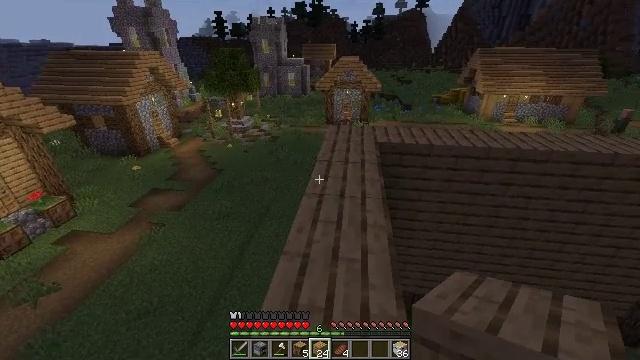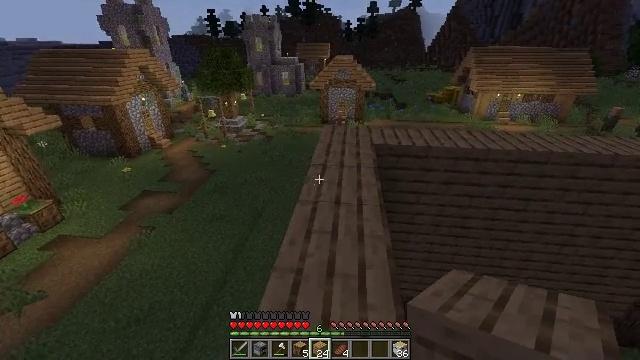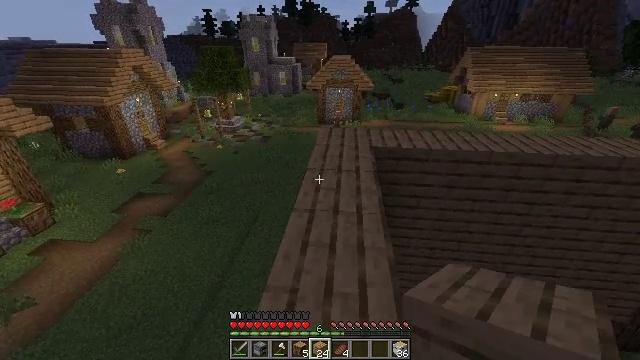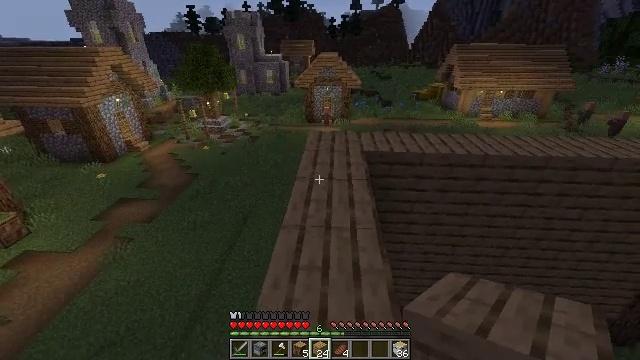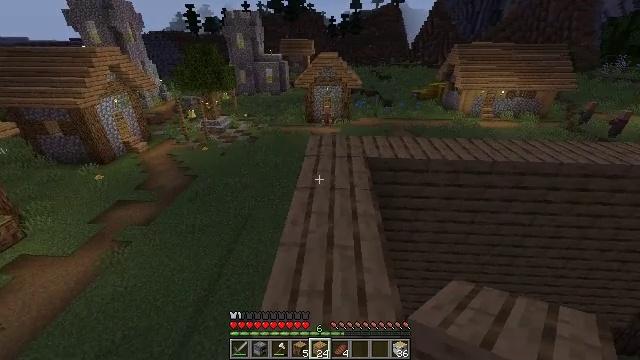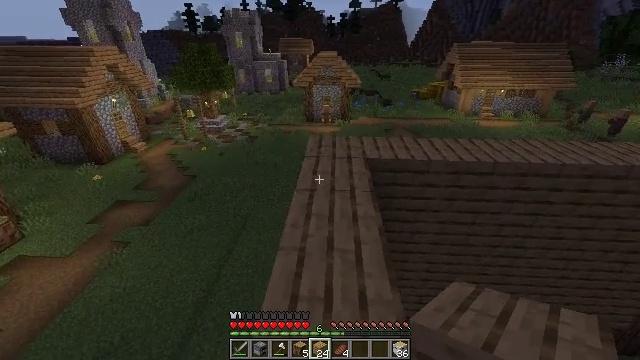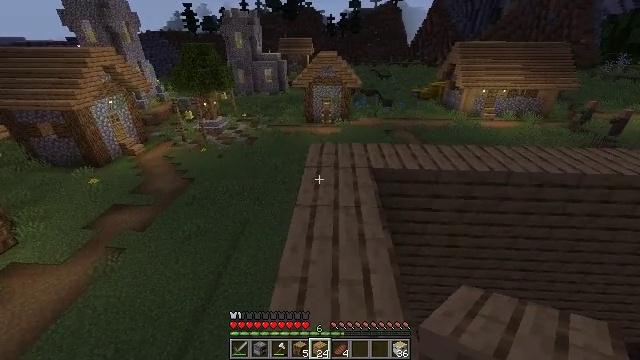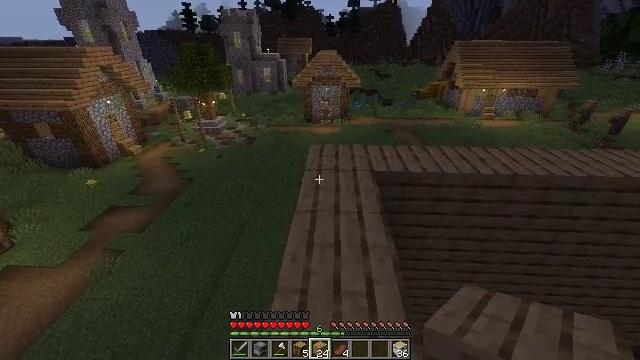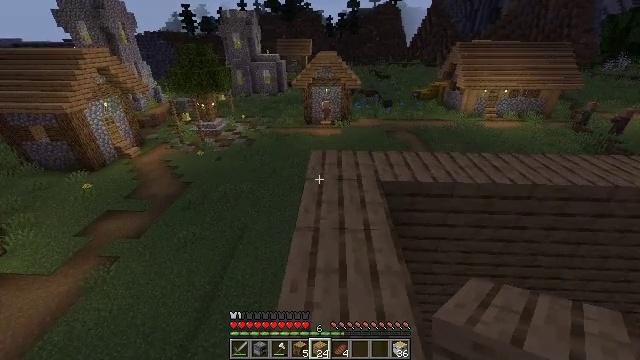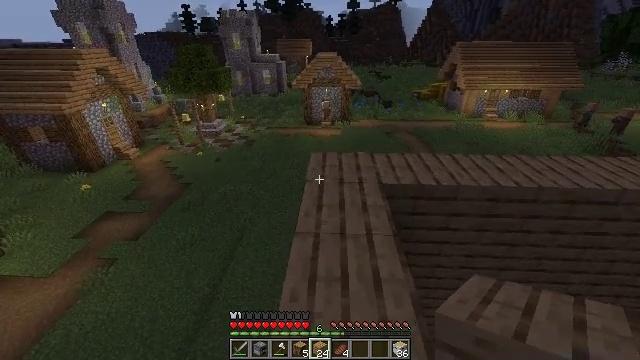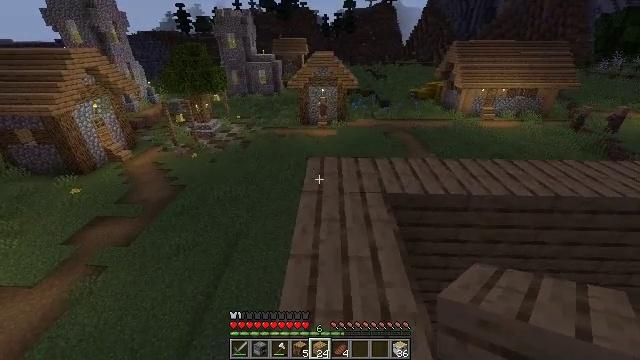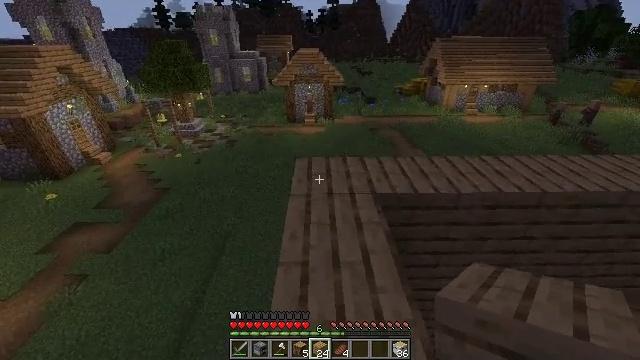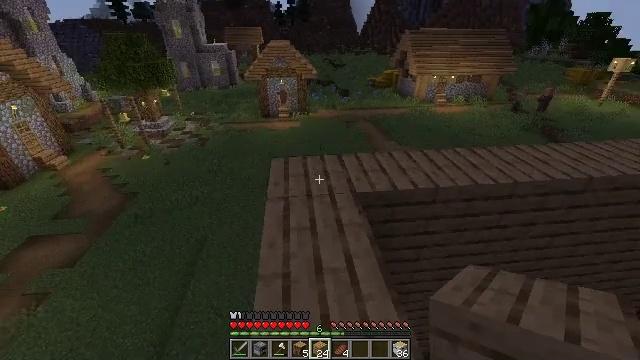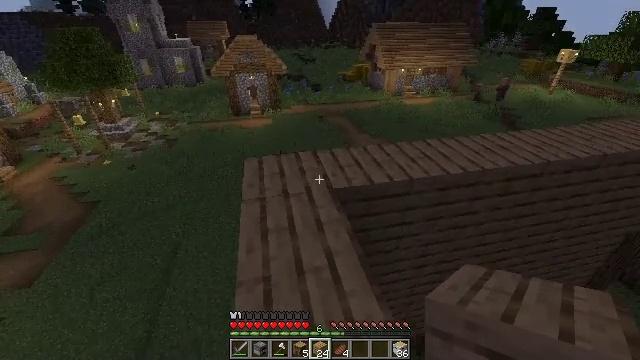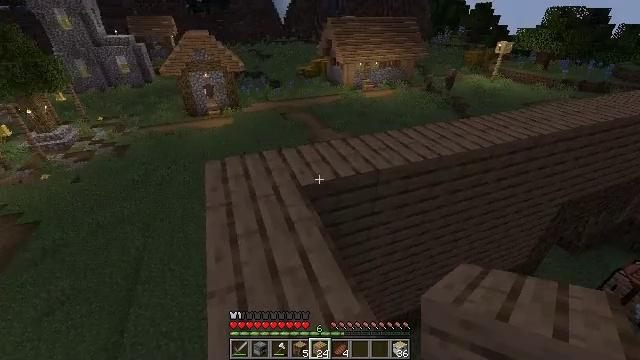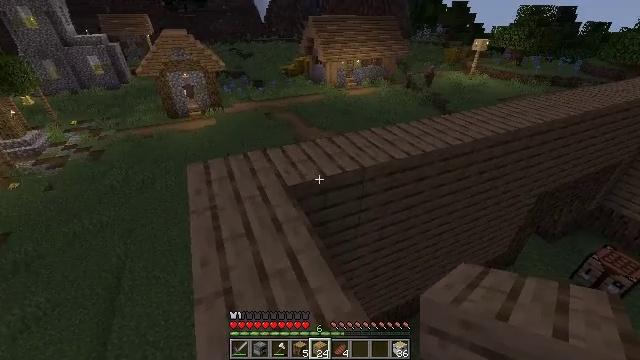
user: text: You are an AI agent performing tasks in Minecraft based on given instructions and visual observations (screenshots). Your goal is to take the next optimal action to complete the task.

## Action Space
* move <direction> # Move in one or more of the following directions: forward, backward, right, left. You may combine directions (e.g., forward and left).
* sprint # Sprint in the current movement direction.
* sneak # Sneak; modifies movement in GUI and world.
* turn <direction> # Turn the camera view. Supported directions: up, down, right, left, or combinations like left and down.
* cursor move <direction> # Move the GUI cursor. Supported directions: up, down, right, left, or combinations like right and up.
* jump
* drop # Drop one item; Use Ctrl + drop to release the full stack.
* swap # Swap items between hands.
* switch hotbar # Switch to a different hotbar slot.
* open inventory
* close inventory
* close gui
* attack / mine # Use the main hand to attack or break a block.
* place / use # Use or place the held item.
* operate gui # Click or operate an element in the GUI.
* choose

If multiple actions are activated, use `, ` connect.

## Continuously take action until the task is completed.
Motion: motion action
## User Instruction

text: Craft multiple sticks into a ladder.
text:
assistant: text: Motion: move forward, turn right
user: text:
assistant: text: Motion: move forward
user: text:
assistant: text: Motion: move forward, turn right
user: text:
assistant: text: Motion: move forward
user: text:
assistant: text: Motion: move forward
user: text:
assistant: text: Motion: move forward
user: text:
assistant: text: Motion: move forward
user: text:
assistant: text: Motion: move forward
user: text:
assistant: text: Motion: move forward
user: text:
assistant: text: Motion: move forward
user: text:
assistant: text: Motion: turn right
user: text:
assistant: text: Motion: turn right and down
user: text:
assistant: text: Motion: turn right and down
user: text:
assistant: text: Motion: turn right
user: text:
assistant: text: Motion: turn right
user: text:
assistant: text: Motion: turn right
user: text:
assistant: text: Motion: no_op
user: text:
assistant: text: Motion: no_op
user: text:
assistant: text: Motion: no_op
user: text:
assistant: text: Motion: no_op
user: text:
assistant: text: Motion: no_op
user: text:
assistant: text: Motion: no_op
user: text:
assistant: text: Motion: no_op
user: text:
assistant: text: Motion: no_op
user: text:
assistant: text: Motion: no_op
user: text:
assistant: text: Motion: no_op
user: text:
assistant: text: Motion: turn left
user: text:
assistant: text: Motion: turn left
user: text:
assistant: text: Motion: turn left
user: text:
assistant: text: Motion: turn left